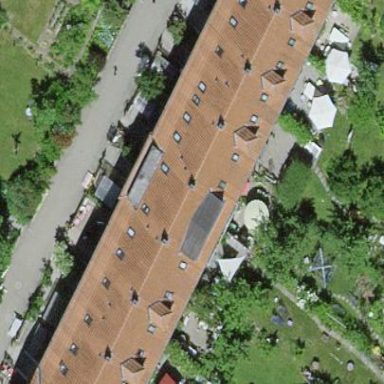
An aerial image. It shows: Residential building with gabled roof covered in maroon roof tiles. The roof orientation is across the building.